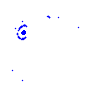
Particle: electron